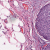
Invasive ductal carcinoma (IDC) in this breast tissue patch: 0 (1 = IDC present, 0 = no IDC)